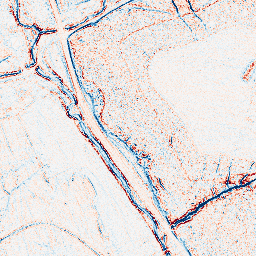
Category: edge_preserving
Decomposition family: bilateral
Decomposition parameters: d: 5
sigma_color: 100
sigma_space: 25
Upsampling method: regularized
Upsampling parameters: scale: 4
lambda_reg: 0.01
Upsampling scale: 4